The plot is a time-scale (wavelet) decomposition of a bearing vibration signal. Classify the bearing condition as one of: normal, inner_race, outer_race, ball.
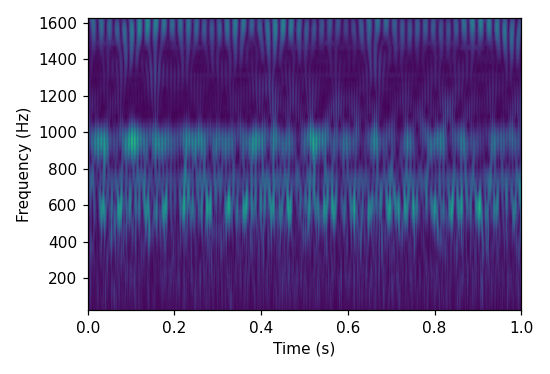
Answer: normal